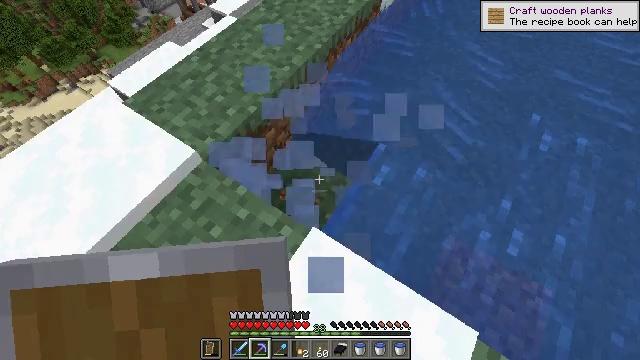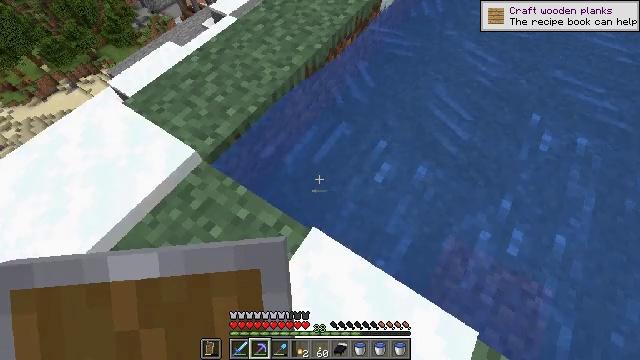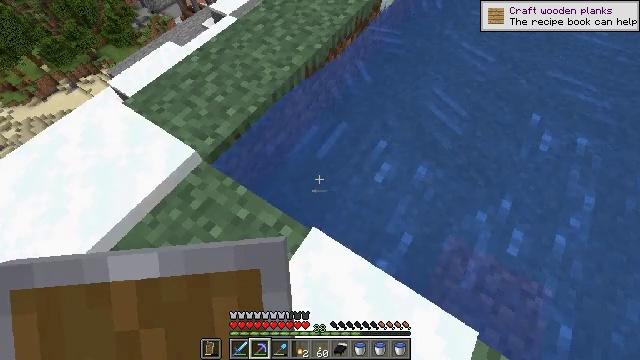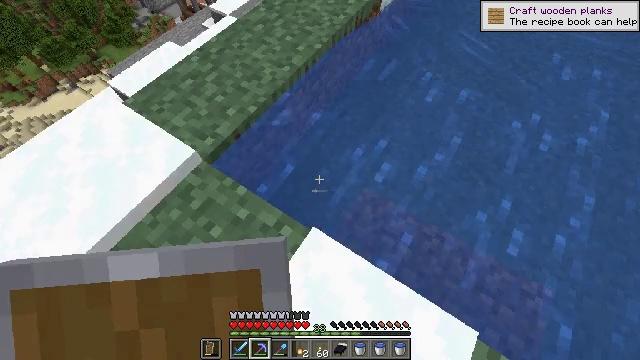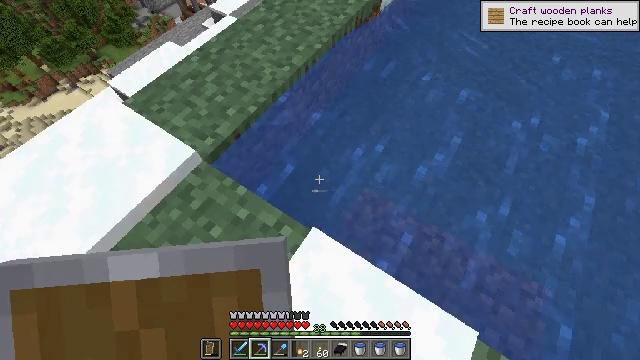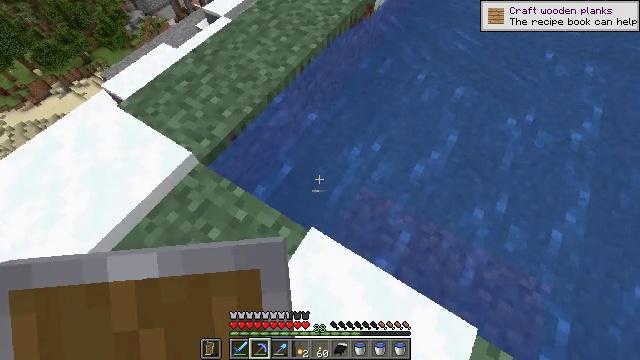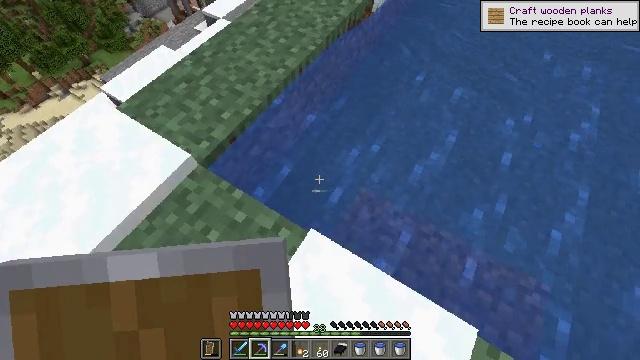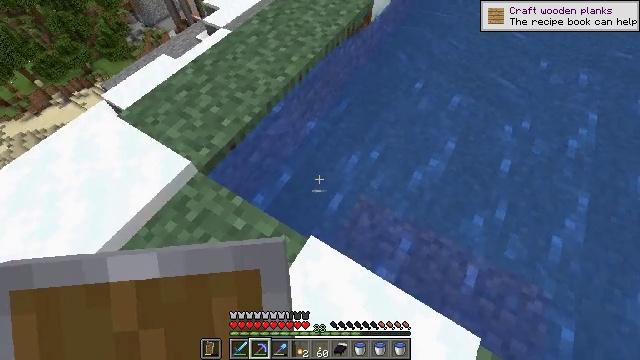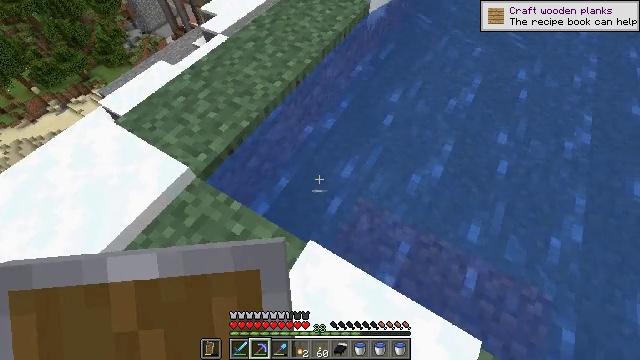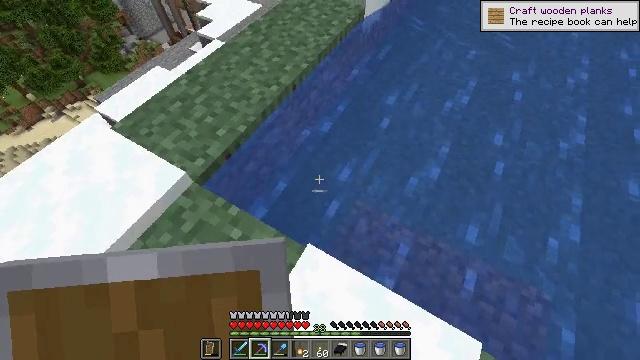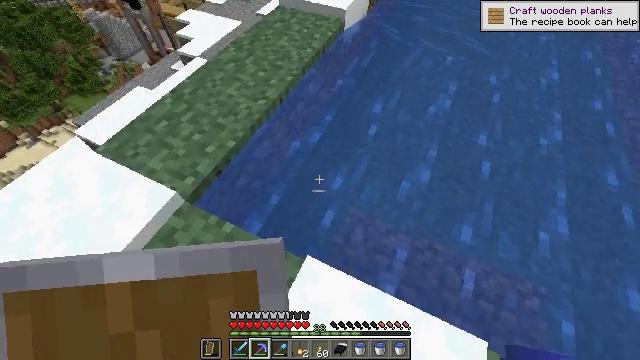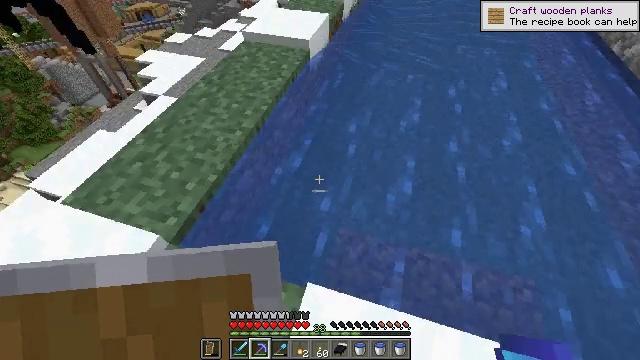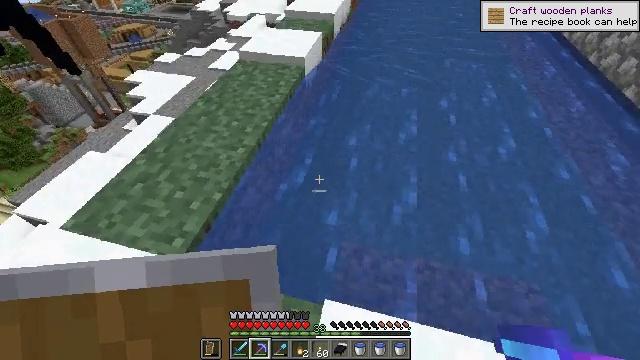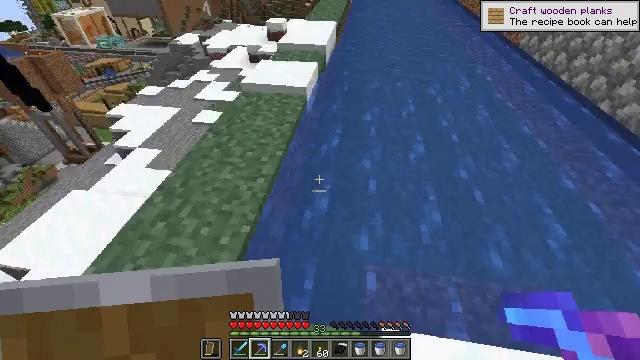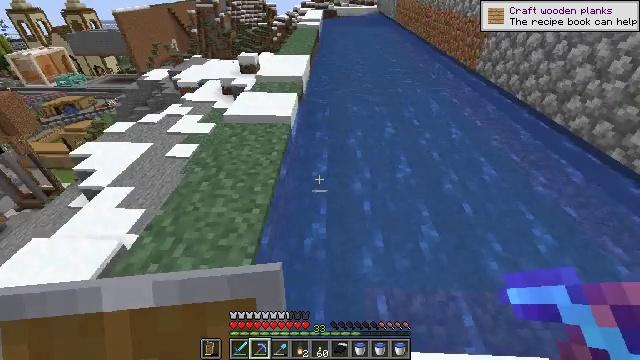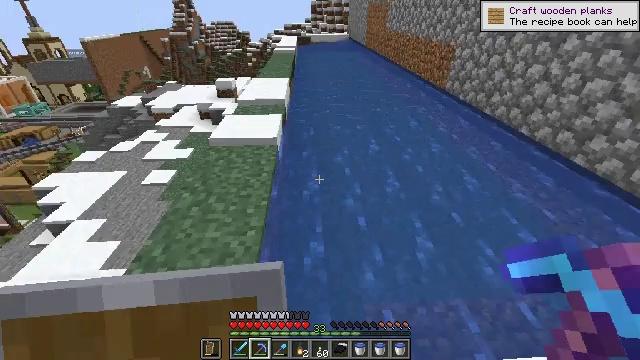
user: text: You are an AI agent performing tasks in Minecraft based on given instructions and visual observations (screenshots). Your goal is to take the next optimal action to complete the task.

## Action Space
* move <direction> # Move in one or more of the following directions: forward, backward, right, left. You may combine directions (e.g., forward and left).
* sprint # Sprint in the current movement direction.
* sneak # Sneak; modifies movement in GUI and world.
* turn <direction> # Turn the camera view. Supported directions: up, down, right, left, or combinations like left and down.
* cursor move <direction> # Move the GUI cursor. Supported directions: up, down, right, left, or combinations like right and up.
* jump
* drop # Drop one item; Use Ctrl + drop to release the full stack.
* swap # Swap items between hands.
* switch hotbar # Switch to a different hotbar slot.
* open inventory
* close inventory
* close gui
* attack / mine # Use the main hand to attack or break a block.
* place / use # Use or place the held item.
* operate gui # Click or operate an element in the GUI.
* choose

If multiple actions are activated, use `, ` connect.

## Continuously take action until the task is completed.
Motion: motion action
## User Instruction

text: Mine the ice block.
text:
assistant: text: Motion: no_op
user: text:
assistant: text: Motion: no_op
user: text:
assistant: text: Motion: no_op
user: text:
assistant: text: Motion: no_op
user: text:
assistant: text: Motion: turn right
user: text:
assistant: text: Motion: no_op
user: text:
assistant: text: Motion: turn up
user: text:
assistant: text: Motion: no_op
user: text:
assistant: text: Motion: no_op
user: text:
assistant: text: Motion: move left, turn right and up
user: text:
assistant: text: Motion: move left, turn right and up
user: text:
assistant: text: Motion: move left, turn right and up
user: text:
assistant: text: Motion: move left, turn right and up
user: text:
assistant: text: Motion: move left, turn right and up
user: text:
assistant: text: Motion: turn right and up
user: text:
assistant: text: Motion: turn right and up
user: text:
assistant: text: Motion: no_op
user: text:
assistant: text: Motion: no_op
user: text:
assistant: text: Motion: no_op
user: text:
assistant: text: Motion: no_op
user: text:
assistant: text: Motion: no_op
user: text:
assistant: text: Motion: no_op
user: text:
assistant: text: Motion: no_op
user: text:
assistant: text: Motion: no_op
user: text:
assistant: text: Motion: no_op
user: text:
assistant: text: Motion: no_op
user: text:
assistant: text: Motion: no_op
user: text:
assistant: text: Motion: no_op
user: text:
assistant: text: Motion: no_op
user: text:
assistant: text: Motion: no_op